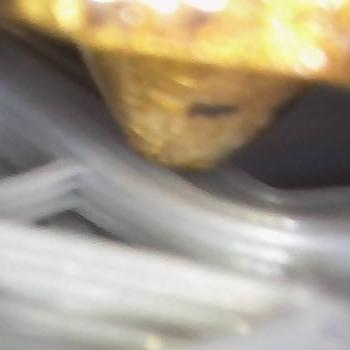
Flow rate: 78%